Question: this is my code where i am fetching my mysql record.
'''
$parentChildArr=array();
//mysql query for fetching parent and child record
$selectparentMenu=mysql_query("SELECT 'id','item_name','menu_type','parent' FROM 'epic_master_menu'");
if(mysql_num_rows($selectparentMenu)>1) {
while($fetchparentMenu=mysql_fetch_array($selectparentMenu)) {
$parentChildArr[]=$fetchparentMenu['id'];
$parentChildArr[]=$fetchparentMenu['item_name'];
$parentChildArr[]=$fetchparentMenu['menu_type'];
$parentChildArr[]=$fetchparentMenu['parent'];
}
var_export($parentChildArr); // exporting or printing arrays
'''
// when i export the array i get this output.
'''
array ( 0 => '1', 1 => 'Dashboard', 2 => 'item', 3 => '0',
4 => '2', 5 => 'Admission', 6 => 'item', 7 => '0', 8 => '3',
9 => 'Examination', 10 => 'item', 11 => '0', 12 => '4',
13 => 'CET', 14 => 'item', 15 => '0');
'''
but the problem is that i want to build the array like this.
'''
$newarr=array ( 'dataSource' => array ( 0 => array ( 'id' => '1',
'text' => 'Dashboard', 'expanded' => 'true', 'spriteCssClass' => 'rootfolder',
'items' => array ( 0 => array ( 'id' => '89', 'text' => 'Users',
'expanded' => true, 'spriteCssClass' => 'folder',
'items' => array ( 0 => array ( 'id' => '94', 'text' => 'Users',
'spriteCssClass' => 'html', ), 1 => array ( 'id' => '94',
'text' => 'Users', 'spriteCssClass' => 'html', ), 2 => array (
'id' => '94', 'text' => 'Users', 'spriteCssClass' => 'image' ) ) ) ) ) ));
'''
database table view is...

i am not getting the logic that how to build the array like $newarr. thank you
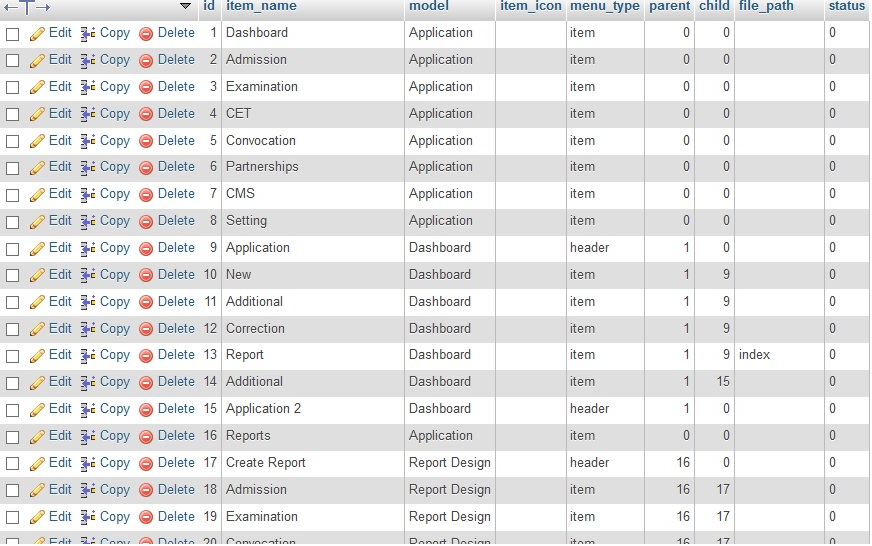
Answer: not tested, but you need to defined a structure and then you need to go recursive... so you can check where is the parent entry to my child ...
'''
function structure($data){
return array(
'id' => $data['id'],
'item_name' => $data['item_name'],
'menu_type' => $data['menu_type'],
'parent' => $data['parent'],
'expanded' => false,
'childs' => array()
);
}
function recursiveImport(&$parent, $data){
foreach($parent AS $key => $value){
if($value['id'] == $data['parent']){
$parent[$key]['childs'][] = structure($data);
$parent[$key]['expanded'] = true;
return true;
}
else{
if(count($value['childs']) > 0){
foreach($value['childs'] AS $key2 => $child){
$result = recursiveImport($parent[$key]['childs'][$key2], $data);
if($result === true) return true;
}
}
}
}
return false;
}
$newarr = array();
while($fetchparentMenu=mysql_fetch_array($selectparentMenu)) {
$result = recursiveImport($newarr , $fetchparentMenu);
if($result === false){
$newarr[] = structure($fetchparentMenu);
}
}
//output array
'''
array ( 0 => array ( 'id' => '1', 'item_name' => 'Dashboard', 'menu_type' => 'item', 'parent' => '0', 'expanded' => false, 'childs' => array ( ), ), 1 => array ( 'id' => '2', 'item_name' => 'Admission', 'menu_type' => 'item', 'parent' => '0', 'expanded' => false, 'childs' => array ( ), ), 2 => array ( 'id' => '3', 'item_name' => 'Examination', 'menu_type' => 'item', 'parent' => '0', 'expanded' => false, 'childs' => array ( ), ), 3 => array ( 'id' => '4', 'item_name' => 'CET', 'menu_type' => 'item', 'parent' => '0', 'expanded' => false, 'childs' => array ( ), )